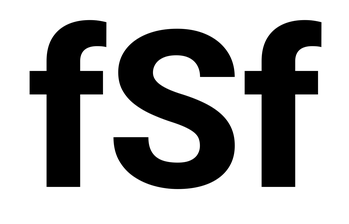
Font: Roboto_ExtraBold